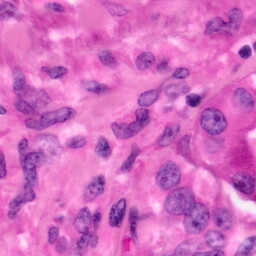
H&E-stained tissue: Pancreatic